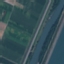
Land use / land cover class: River